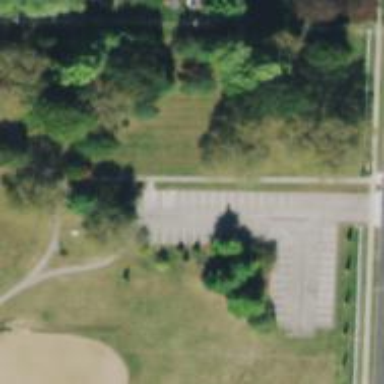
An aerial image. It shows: Parking area.